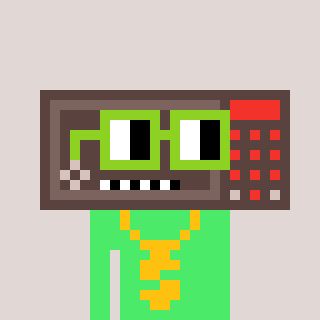
a pixel art character with square light green glasses, a wallsafe-shaped head and a teal-colored body on a warm background